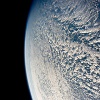
Label: cloud